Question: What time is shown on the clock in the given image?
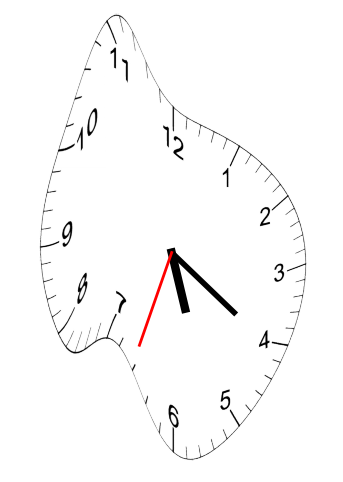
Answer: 05:20:33